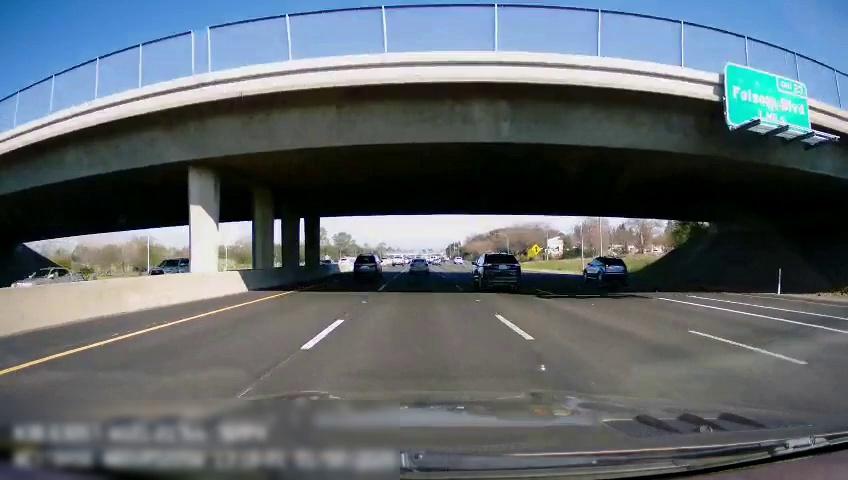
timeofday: Day
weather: Sunny
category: Drivable Space
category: Vehicles | SUV
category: Vehicles | Truck
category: Vehicles | Car
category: Vehicles | SUV
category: Vehicles | SUV
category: Vehicles | Car
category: Vehicles | SUV
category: Lanes | Current Lane
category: Lanes | Current Lane
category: Lanes | Current Lane
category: Lanes | Alternate Lane
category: Lanes | Alternate Lane
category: Lanes | Alternate Lane
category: Traffic | Signs
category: Traffic | Signs